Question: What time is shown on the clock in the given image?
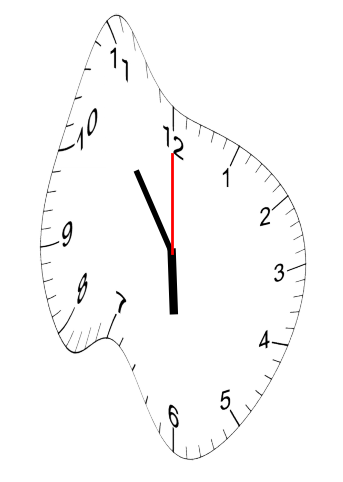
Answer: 05:54:00